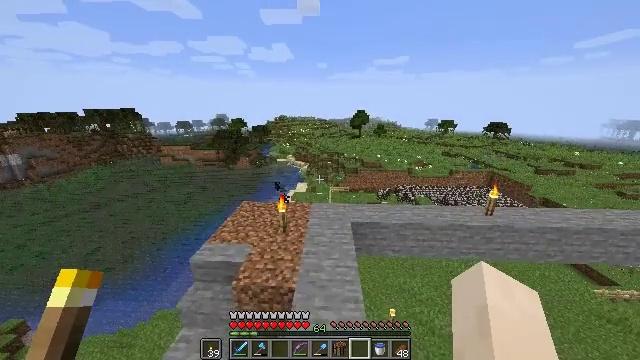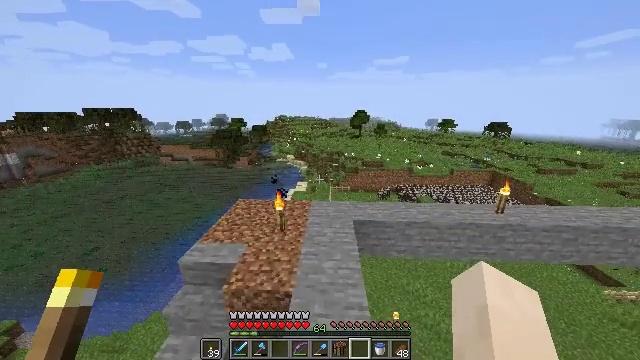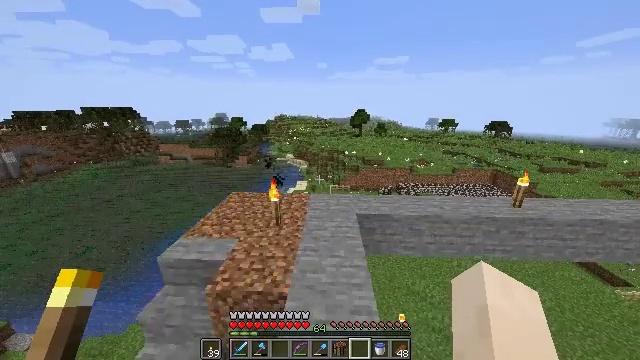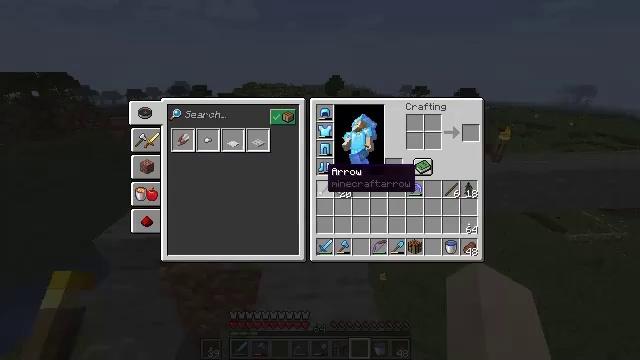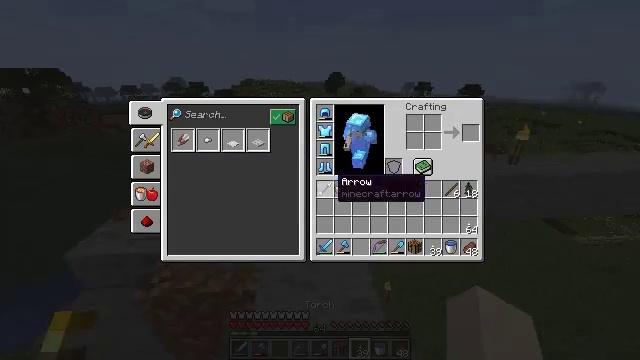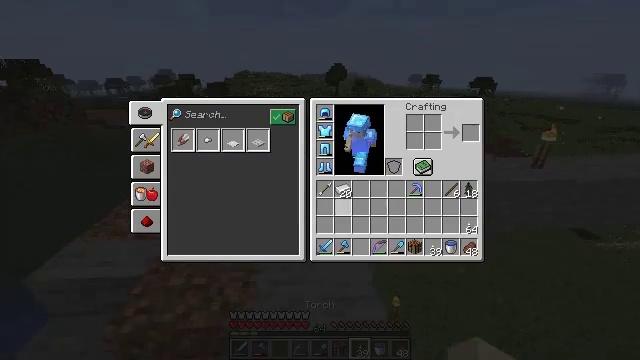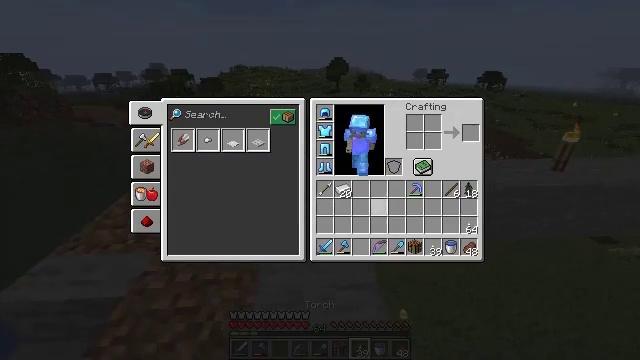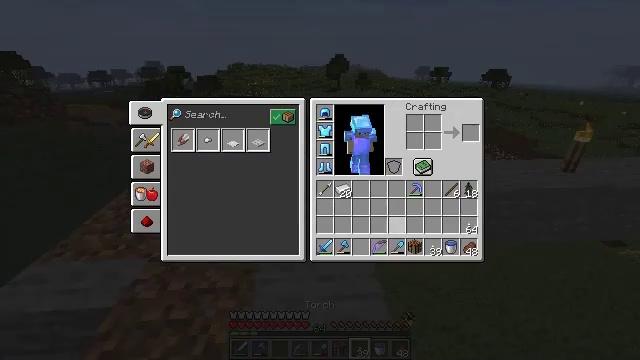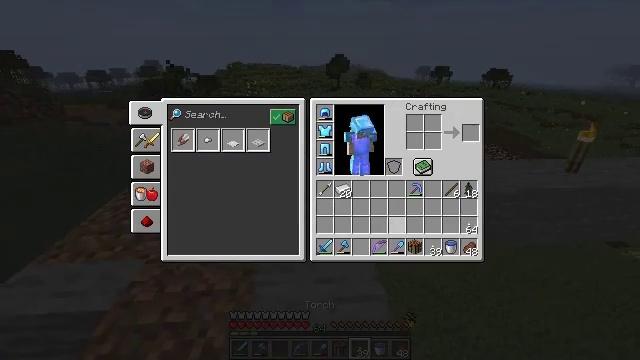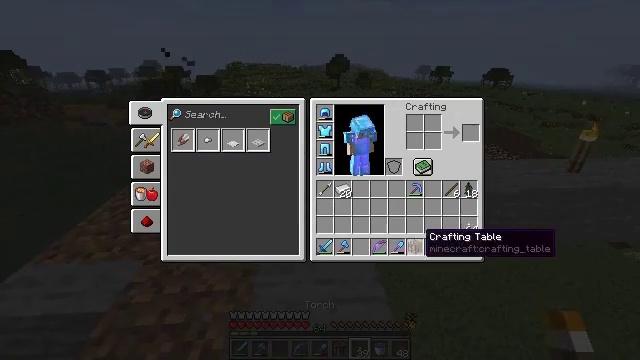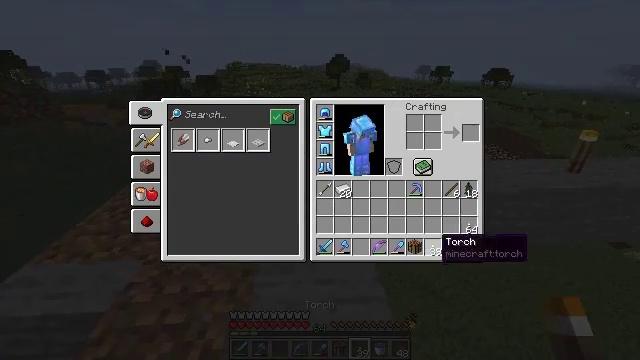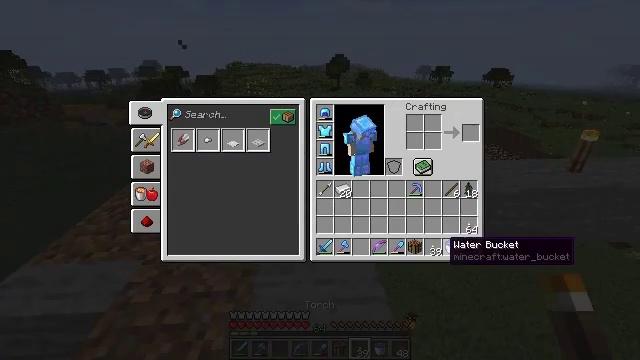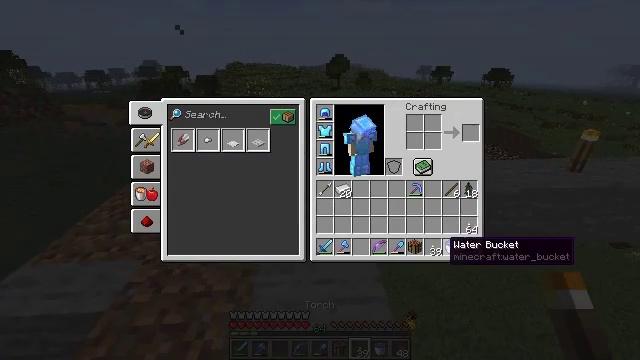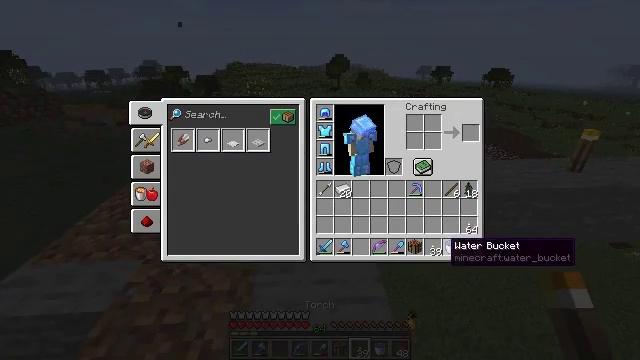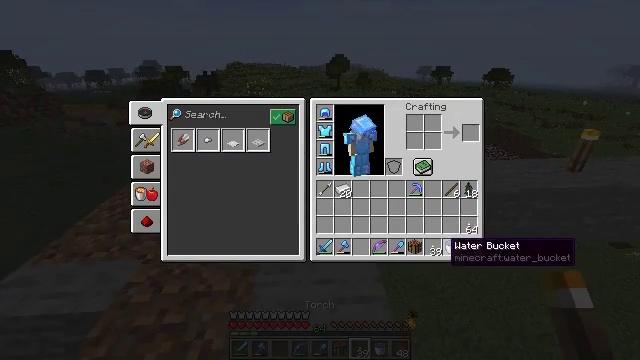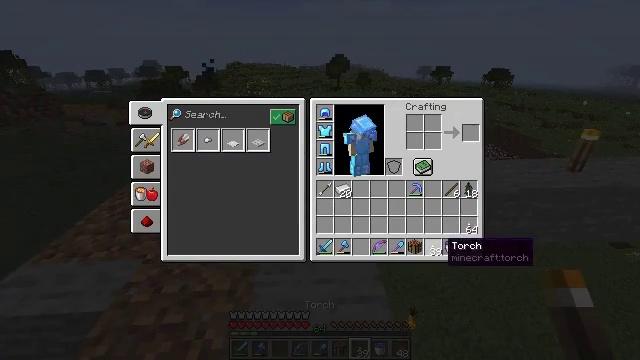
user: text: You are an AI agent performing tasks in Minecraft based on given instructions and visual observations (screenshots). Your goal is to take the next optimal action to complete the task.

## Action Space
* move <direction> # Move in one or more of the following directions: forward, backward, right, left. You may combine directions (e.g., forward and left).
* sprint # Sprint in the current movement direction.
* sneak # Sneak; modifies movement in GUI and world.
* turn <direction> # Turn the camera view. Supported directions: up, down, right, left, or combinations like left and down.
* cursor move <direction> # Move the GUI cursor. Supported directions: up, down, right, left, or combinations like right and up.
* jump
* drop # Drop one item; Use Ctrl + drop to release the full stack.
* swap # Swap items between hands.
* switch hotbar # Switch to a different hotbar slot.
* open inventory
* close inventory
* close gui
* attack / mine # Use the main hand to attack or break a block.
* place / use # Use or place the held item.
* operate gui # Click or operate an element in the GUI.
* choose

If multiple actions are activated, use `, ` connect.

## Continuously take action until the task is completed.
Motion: motion action
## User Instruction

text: Convert bones to bone meal in your inventory.
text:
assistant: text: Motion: move forward, sprint
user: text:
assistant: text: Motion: move forward, sprint
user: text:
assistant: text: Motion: move forward, sprint, turn right and down, open inventory
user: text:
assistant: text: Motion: turn right and down, open inventory
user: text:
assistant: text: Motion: turn right and down, open inventory
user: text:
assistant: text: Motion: sneak, turn right and down
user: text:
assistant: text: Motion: sneak, turn right and down
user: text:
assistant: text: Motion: sneak, turn right and down
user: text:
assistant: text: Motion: sneak, turn right and down
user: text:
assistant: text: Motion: sneak, turn right
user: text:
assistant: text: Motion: sneak, turn right
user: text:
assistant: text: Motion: sneak
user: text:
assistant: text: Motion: sneak
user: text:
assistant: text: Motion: sneak
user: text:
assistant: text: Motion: sneak
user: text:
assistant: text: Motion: sneak
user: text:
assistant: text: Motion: sneak
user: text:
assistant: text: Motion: sneak
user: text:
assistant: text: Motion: sneak, attack / mine
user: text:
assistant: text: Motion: sneak, attack / mine
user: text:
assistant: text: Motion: sneak
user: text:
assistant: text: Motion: no_op
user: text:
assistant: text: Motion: no_op
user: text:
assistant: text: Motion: no_op
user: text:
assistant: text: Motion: no_op
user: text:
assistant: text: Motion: no_op
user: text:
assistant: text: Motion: move forward, sprint
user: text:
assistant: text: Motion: move forward, sprint
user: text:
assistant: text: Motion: move forward, sprint
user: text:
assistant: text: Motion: move forward, sprint